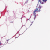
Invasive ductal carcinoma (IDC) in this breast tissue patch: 0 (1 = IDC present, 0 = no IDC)